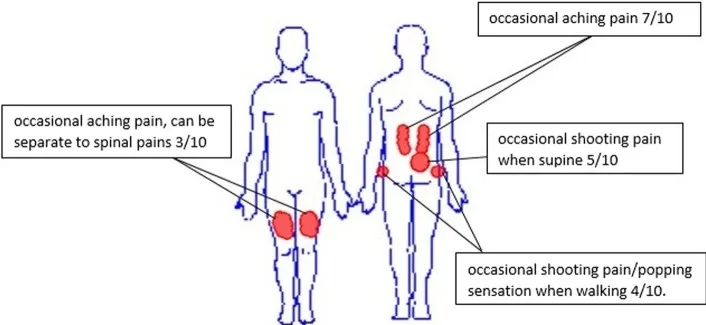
Body chart of case report.
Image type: pathology (immunostaining)